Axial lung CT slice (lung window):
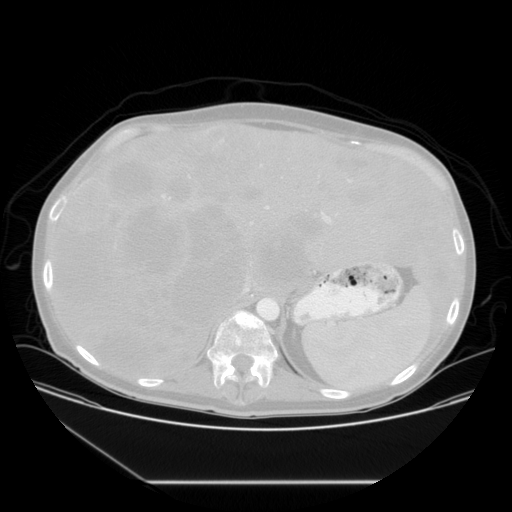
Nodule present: no